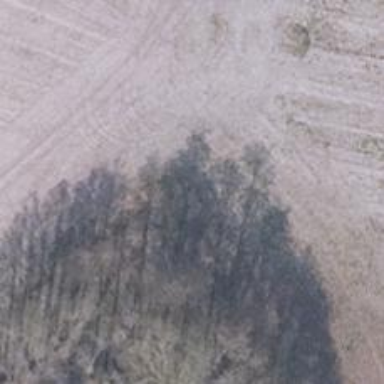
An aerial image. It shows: Hunting stand.